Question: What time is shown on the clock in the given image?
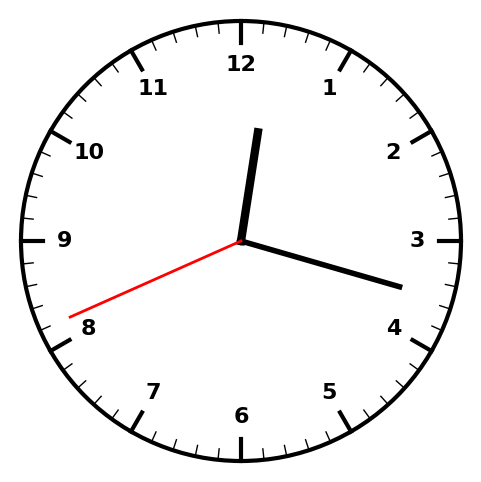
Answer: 12:17:41